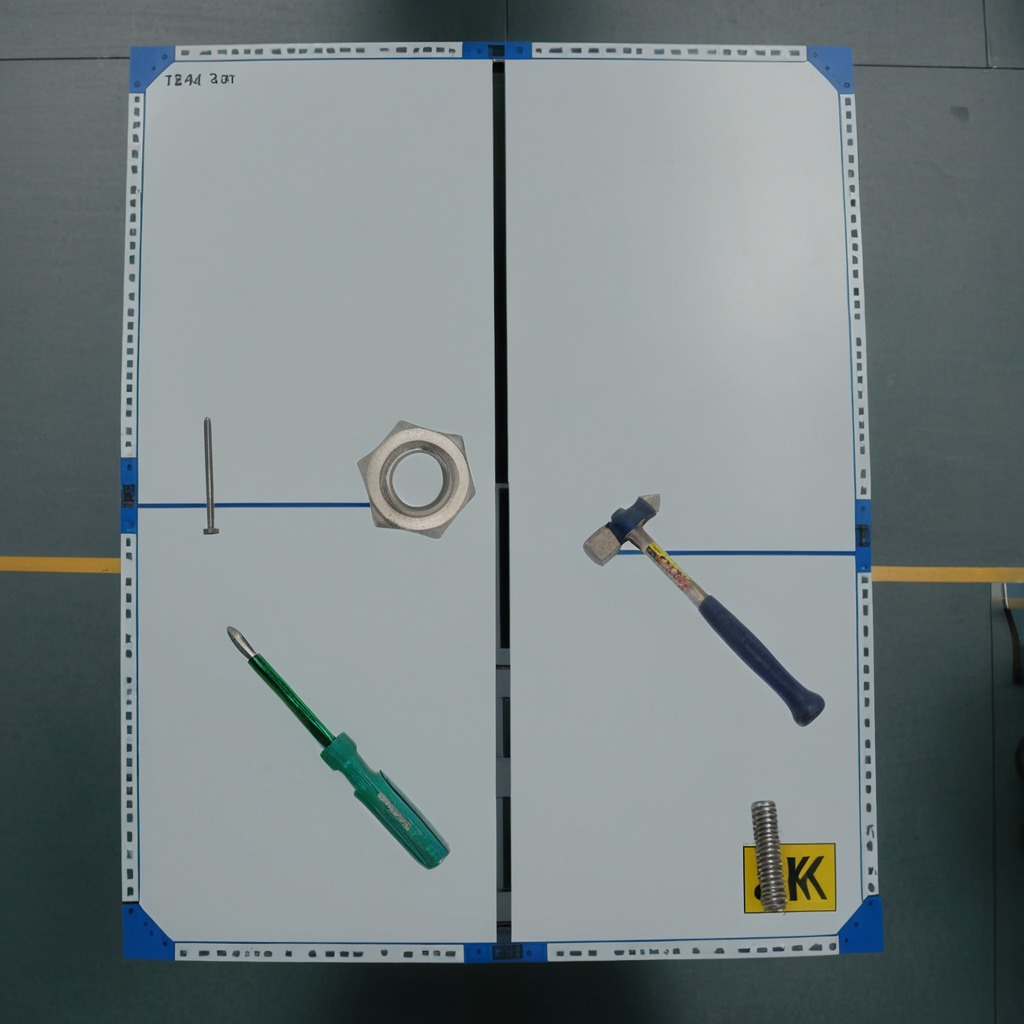
A hammer, an iron nail, a coiled metal spring, a screwdriver, and a metal nut are lying on the toolbox surface in an airplane hangar workshop 8K.